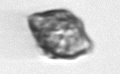
Label: Kryptoperidinium_triquetrum